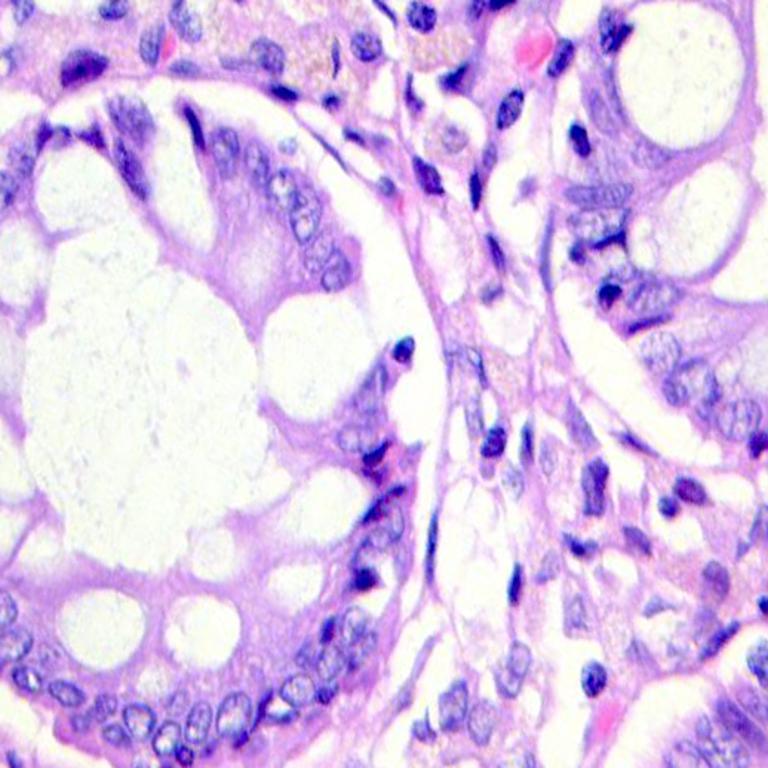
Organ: colon
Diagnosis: benign